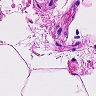
Metastatic tissue present: no